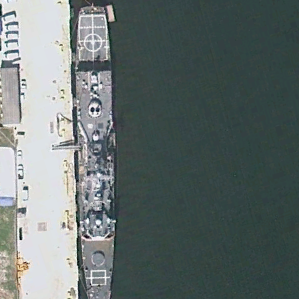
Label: Ticonderoga-class_cruiser